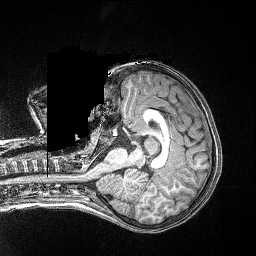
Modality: T1w
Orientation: axial